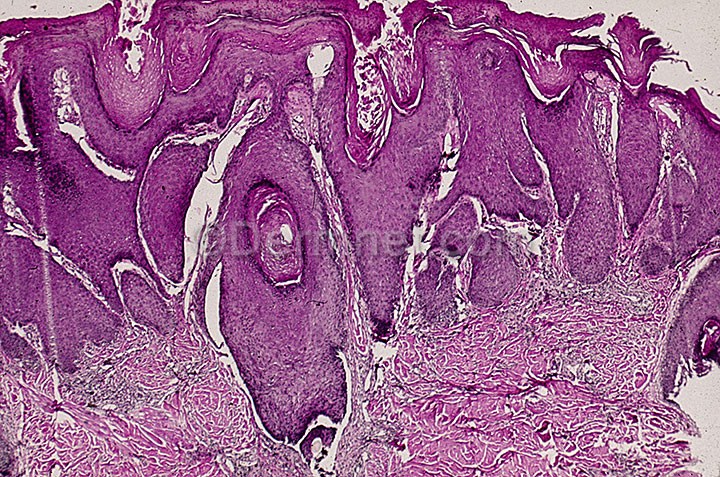
Disease: Eczema Photos